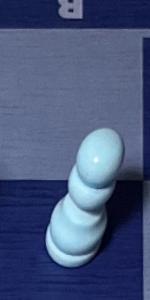
Label: Pawn_White